Question: I am working on the 'android project' in which I need to create the 'Bottom Half part of the android screen dynamically' depending on the 'Markers (Users) on the Map'. So I divided the 'android screen' in two half. In the 'Top Half' I am showing the 'Google Maps' which is working fine. And in the 'Bottom Half' I need to 'dynamically' create the 'linear layout' and few other stuff on the linear layout. I have created an 'image using Paint' just to make people understand how I need my UI. So currently I have shown 'only one Linear Layout example' in the 'bottom half' just for one user. I need same thing for 'n number of users' with 'Scrollable.' Suppose if I need to draw two times (two user's are there) , then in the bottom half same thing will be there two times in the scrollable mode. And if I need to draw three times, then in the bottom half it should be there three times.

Below is the code where I need to add my dynamic layout code.
'''
@Override
protected void onPostExecute(ArrayList<User> response) {
if (response!=null) {
// Need to create here dynamically the linear layout.
}
for(User user : response){
// In this loop, I am showing all the user's on the google maps
}
}
'''
Any help will be appreciated. And what should be XML file for this case.
Currently the XML that I have is below which is a simple UI without the proper bottom half part as I have shown in my image-
'''
<?xml version="1.0" encoding="utf-8"?>
<LinearLayout xmlns:android="http://schemas.android.com/apk/res/android"
android:layout_width="fill_parent"
android:layout_height="fill_parent"
android:orientation="vertical" >
<com.google.android.maps.MapView
android:id="@+id/mapView"
android:layout_width="fill_parent"
android:layout_height="fill_parent"
android:layout_weight="1"
android:apiKey="0vAX8Xe9xjo5gkFNEEIH7KdHkNZNJWNnsjUPKkQ"
android:clickable="true"
android:enabled="true" />
<TextView
android:id="@+id/textView"
android:layout_width="fill_parent"
android:layout_height="fill_parent"
android:layout_weight="1"
android:text="TextView" />
</LinearLayout>
'''
In the bottom half part, I need an image and some text next to an image like Name etc etc.
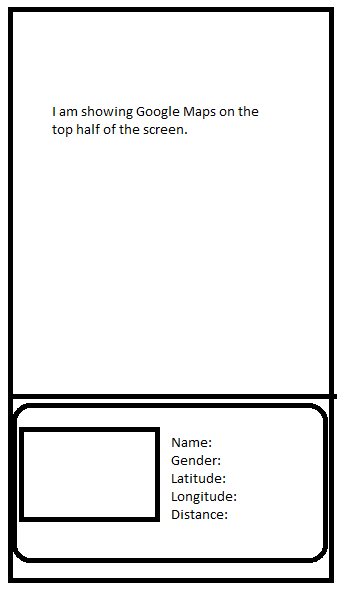
Answer: You do not need to do the layout dynamically... You can just use a <URL> on the bottom half of your layout, and set the map to the top half.. Then when you get your user list, add as many of the users to the adapter as you end up needing. You can return the current view you have for a user to display each item in the list. Here is a brief example..
'''
public class MyActivity extends Activity{
ListView mListView;
ArrayAdapter<User> mAdapter;
public void onCreate(Bundle savedInstanceState){
super.onCreate(savedInstanceState);
setContentView(R.layout.main);
//get the listview from xml. I think you know how to layout half and half...
mListView = (ListView)findViewById(R.id.list);
mAdapter = new ArrayAdapter<User>(this,R.id.userviewlayout){
@Override
public View getView(){
//here is where you add the code to inflate and display a view for a single user
}
};
for(User user : Users)
mAdapter.add(user);
mListView.setAdapter(mAdapter);
}
}
'''